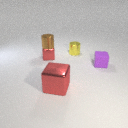
small brown metal cylinder above small red metal cube